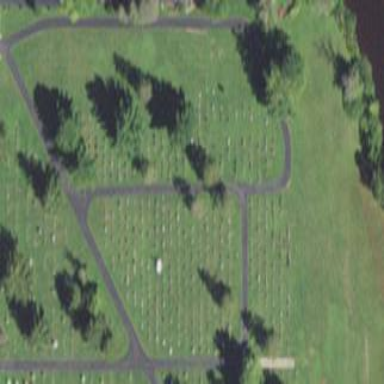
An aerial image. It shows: Cemetery.